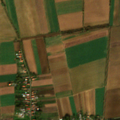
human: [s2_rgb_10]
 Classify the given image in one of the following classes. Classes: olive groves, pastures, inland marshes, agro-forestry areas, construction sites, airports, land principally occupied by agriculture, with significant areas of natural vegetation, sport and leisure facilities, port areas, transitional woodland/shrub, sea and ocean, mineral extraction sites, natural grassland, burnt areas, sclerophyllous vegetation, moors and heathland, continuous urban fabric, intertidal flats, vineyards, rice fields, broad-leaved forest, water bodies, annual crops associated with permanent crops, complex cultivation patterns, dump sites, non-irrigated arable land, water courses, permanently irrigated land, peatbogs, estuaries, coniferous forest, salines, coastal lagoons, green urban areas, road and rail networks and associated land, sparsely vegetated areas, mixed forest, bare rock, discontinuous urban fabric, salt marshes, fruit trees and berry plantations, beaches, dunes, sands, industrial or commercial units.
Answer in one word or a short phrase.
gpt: discontinuous urban fabric, non-irrigated arable land, pastures